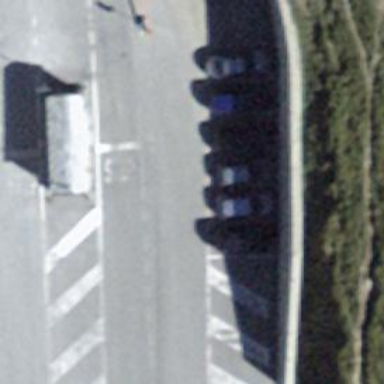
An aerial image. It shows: Border control barrier.